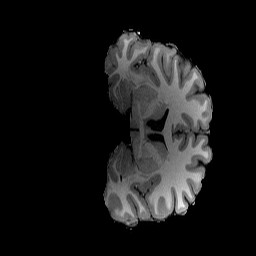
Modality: T1w
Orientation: coronal
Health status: healthy